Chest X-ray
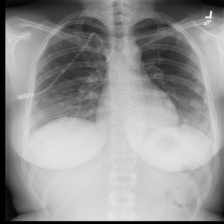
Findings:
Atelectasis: negative
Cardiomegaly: negative
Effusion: negative
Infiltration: negative
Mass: negative
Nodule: positive
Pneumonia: negative
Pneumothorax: negative
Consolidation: negative
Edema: negative
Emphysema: negative
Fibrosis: negative
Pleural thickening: negative
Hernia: negative